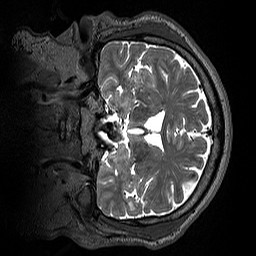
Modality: T2w
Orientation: coronal
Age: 49
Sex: male
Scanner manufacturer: siemens
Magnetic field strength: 3 T
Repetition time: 3.2 s
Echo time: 0.412 s